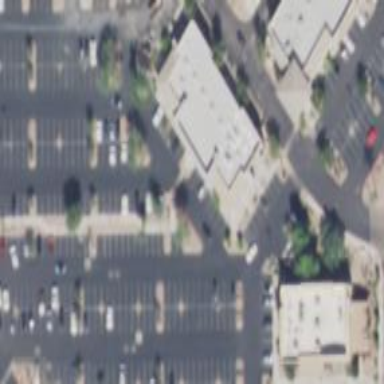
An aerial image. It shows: Retail building.